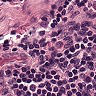
Metastatic tissue present: no